Field crop: maize
Growth stage: 2
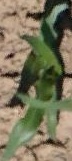
Species: maize